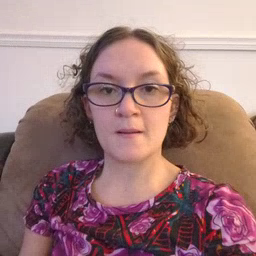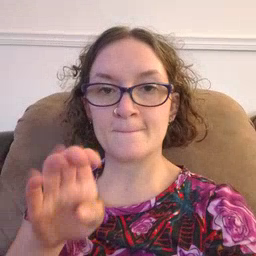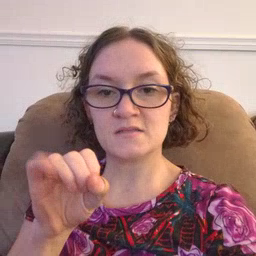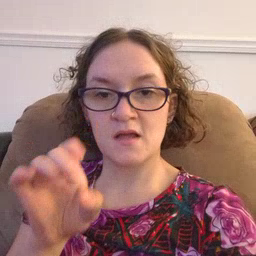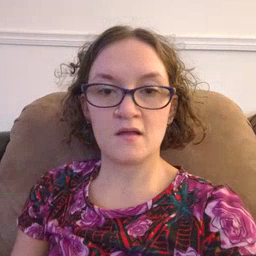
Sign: beside